Question: I am very disappointed that my 3 hour template design is not cross-browser compatible. Why is this? well, because my header background color is not displaying correctly in IE:
I thought at first that the problem was created by a bad read of padding/margin or other metrics of Internet Explorer (but it was not, I checked and the metrics are perfectly fine)
The only problem is that IE somehow modifies the color of my header's background.
This problem ONLY happens on Internet Explorer (I have tested on Chrome, FF, Opera and Safari)
Here is a screenshot:

I am not sure why, but here is the CSS:
'''
#header{
background:#5BA2D9 url('./images/header_bg.png') repeat-x left bottom;
min-height:90px;
}
'''
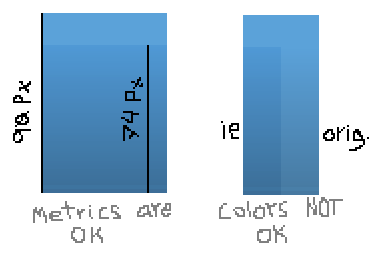
Answer: I believe this is a result of color correction information in the PNG files.
Optimizing the PNG files should fix it.
See <URL> for more info.